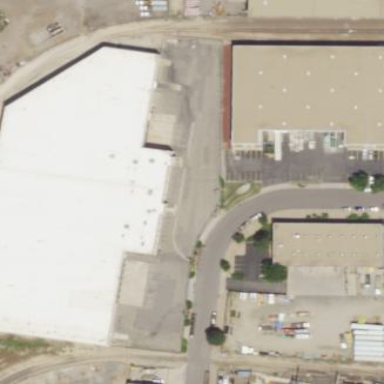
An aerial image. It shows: Warehouse.